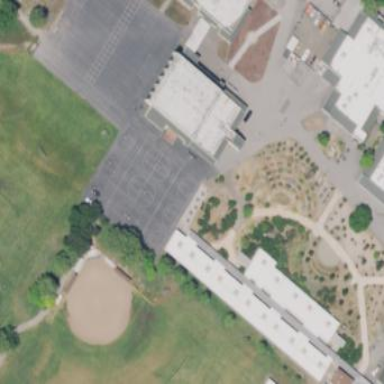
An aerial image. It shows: Schoolyard designated as leisure land.